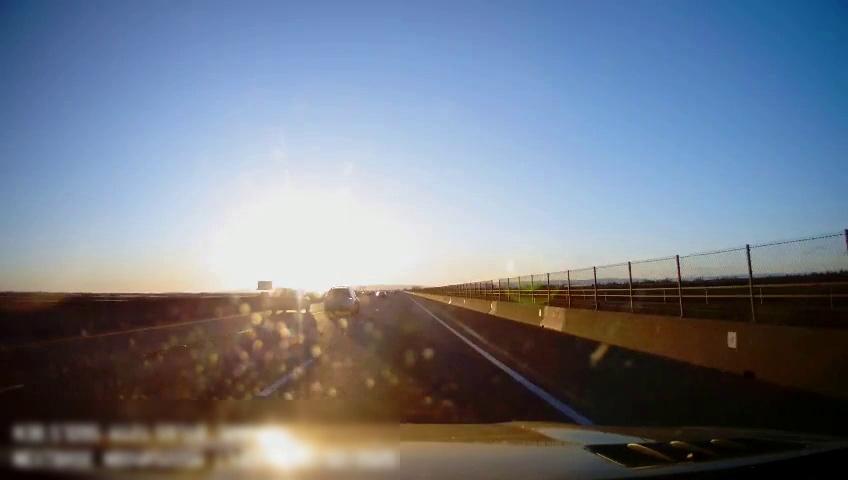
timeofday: Day
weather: Sunny
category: Drivable Space
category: Vehicles | Car
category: Vehicles | SUV
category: Vehicles | SUV
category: Vehicles | SUV
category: Lanes | Alternate Lane
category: Lanes | Current Lane
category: Lanes | Current Lane
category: Lanes | Alternate Lane